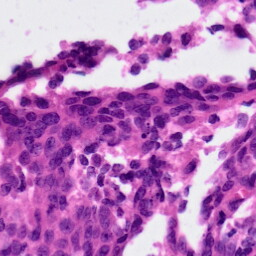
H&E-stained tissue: Ovarian